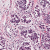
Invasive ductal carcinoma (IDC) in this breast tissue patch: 1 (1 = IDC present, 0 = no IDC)